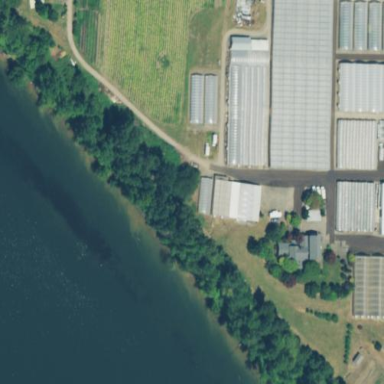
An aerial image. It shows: Greenhouse used for horticulture.